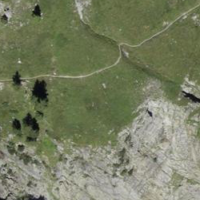
EUNIS habitat code: 23
Species observed at this site:
Hesperia comma
Miramella alpina
Colias croceus
Traunsteinera globosa
Aquila chrysaetos
Chorthippus biguttulus